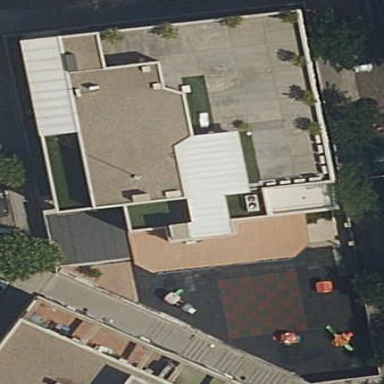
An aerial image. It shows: Kindergarten surrounded by wall.